Field crop: maize
Growth stage: 1
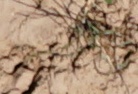
Species: lolium